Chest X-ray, AP view. Patient: 22 years old, sex F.
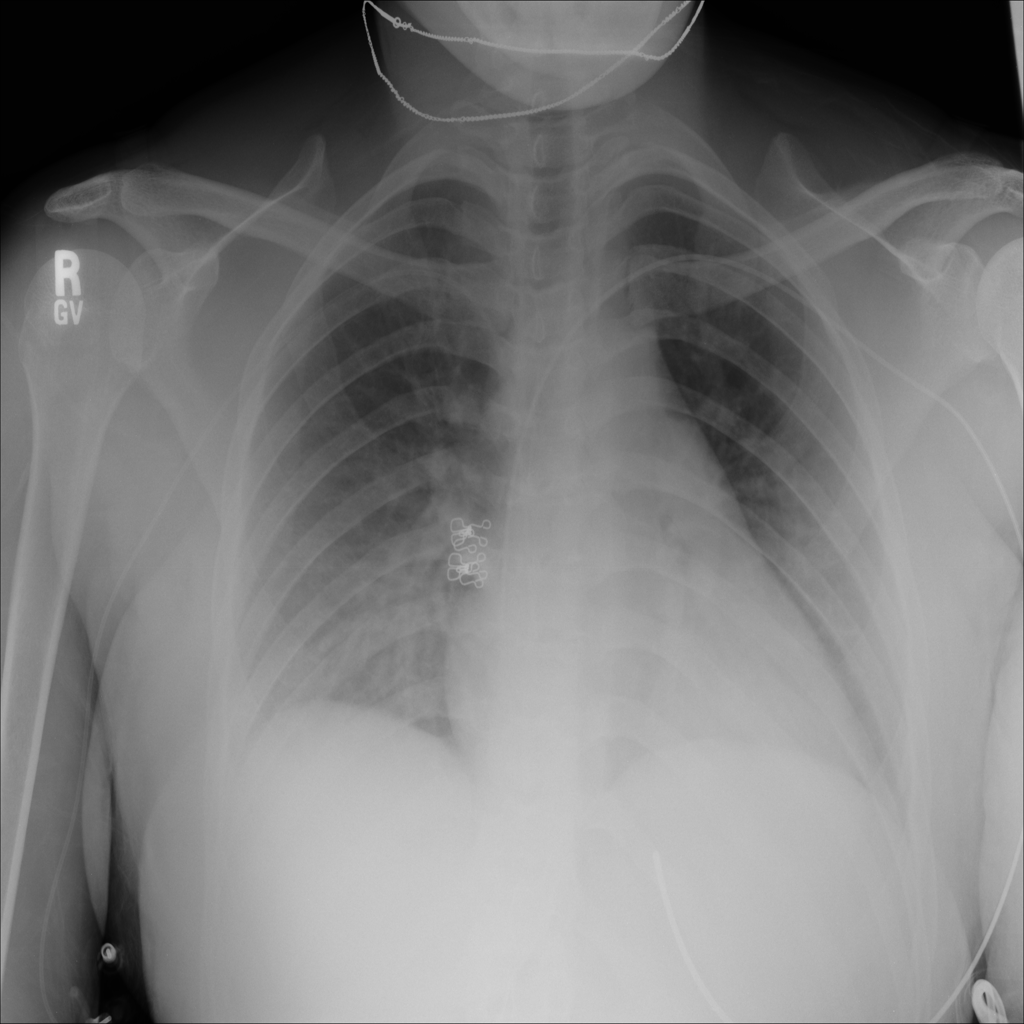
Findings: No Finding